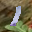
Label: 1